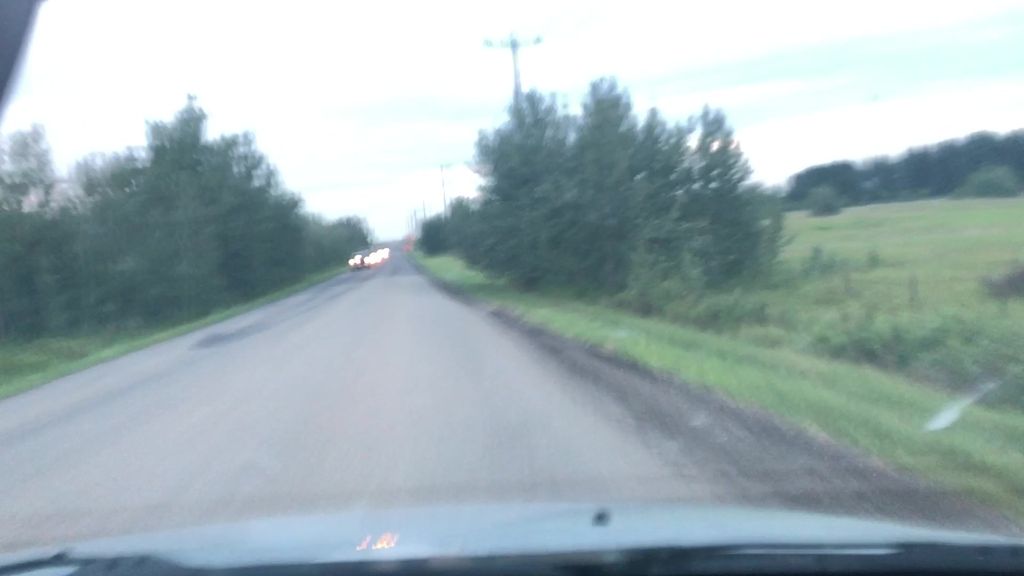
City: edmonton